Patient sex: M
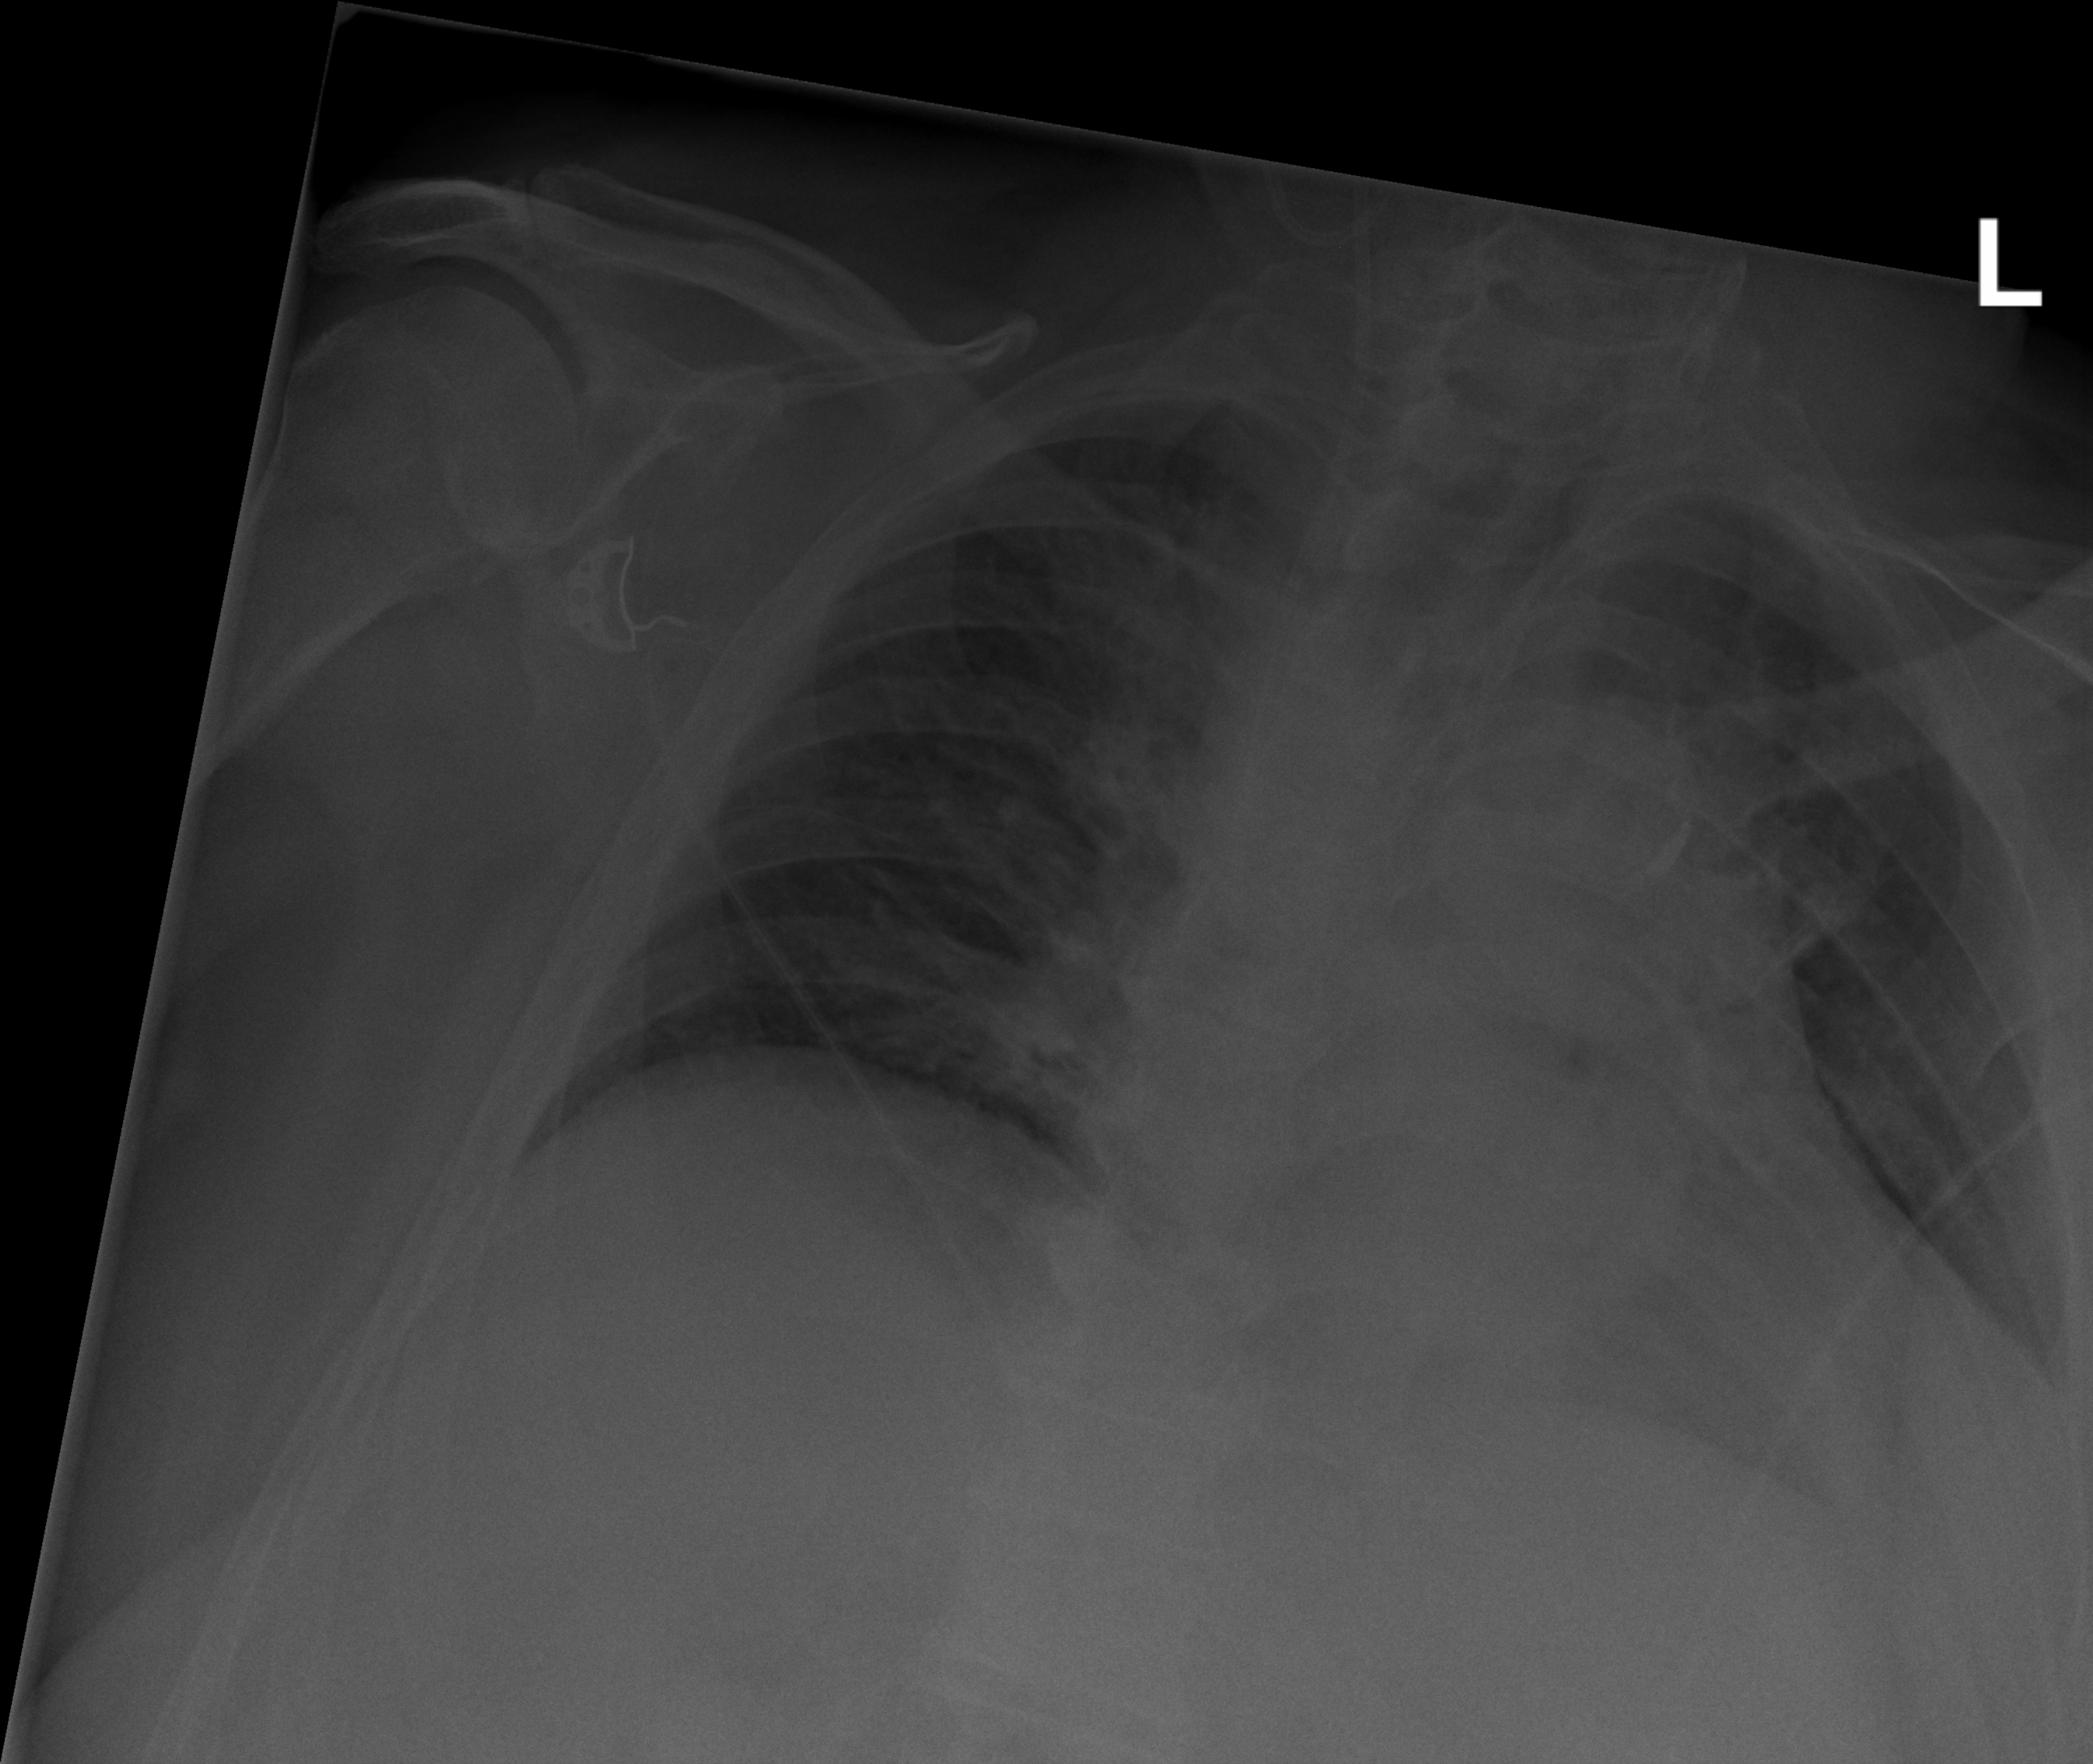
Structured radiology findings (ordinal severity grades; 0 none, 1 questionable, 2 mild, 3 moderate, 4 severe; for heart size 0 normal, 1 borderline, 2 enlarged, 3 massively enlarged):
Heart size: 2
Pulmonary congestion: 2
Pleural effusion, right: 2
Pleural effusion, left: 0
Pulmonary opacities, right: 0
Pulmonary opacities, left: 0
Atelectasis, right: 0
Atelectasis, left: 0